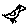
Label: bird